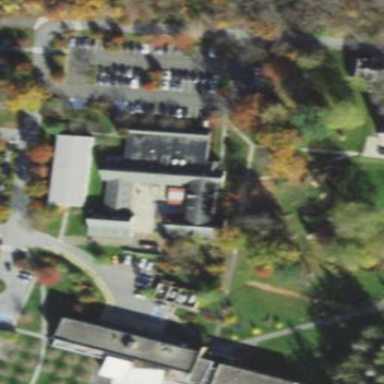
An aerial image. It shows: College building.